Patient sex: F
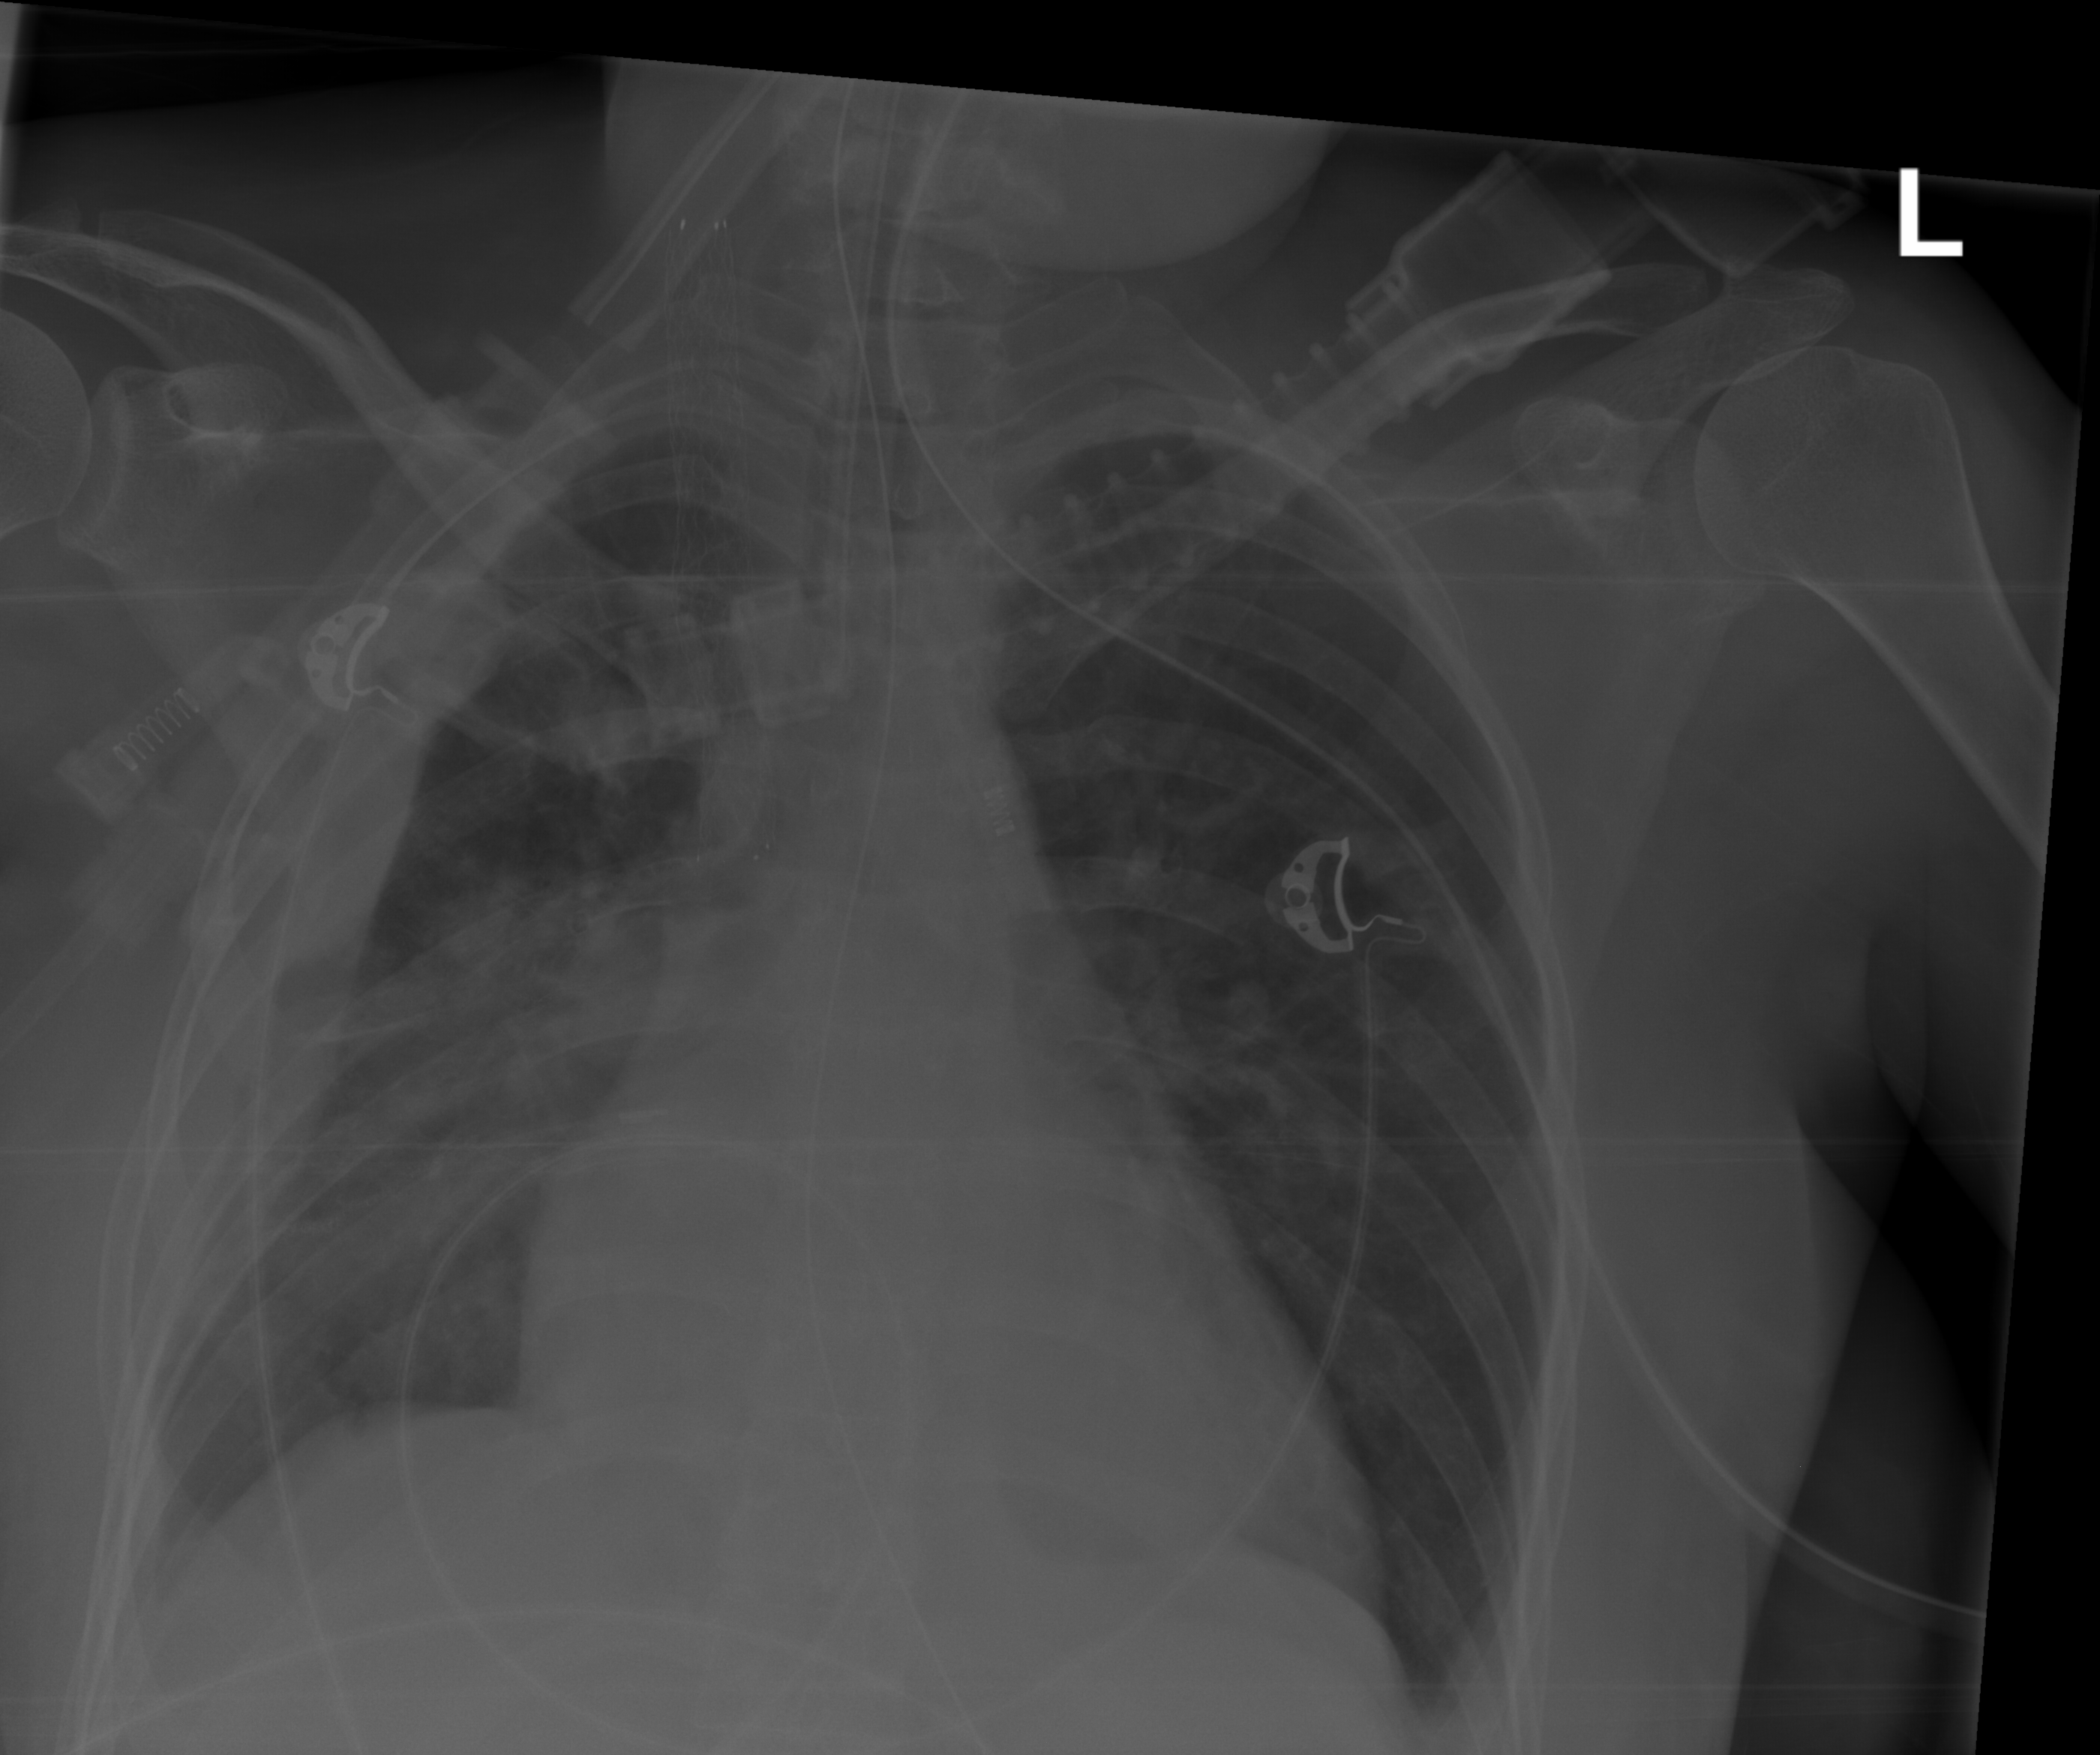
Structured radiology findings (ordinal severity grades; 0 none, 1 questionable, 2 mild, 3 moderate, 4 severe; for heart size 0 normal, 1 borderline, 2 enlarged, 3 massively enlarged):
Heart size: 2
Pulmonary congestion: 2
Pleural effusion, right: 2
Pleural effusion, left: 0
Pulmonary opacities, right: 3
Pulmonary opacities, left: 0
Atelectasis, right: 0
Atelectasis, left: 0